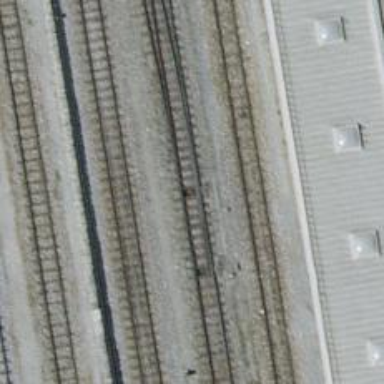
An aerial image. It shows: Railway switch.